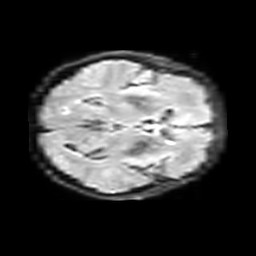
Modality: FLAIR
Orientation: axial
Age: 77
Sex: female
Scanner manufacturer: philips
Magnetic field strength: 3 T
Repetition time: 11 s
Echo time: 0.12 s